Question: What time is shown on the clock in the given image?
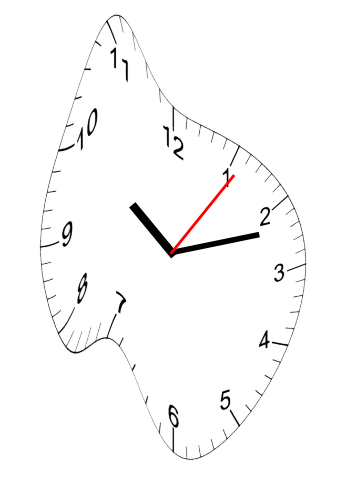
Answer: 10:12:06